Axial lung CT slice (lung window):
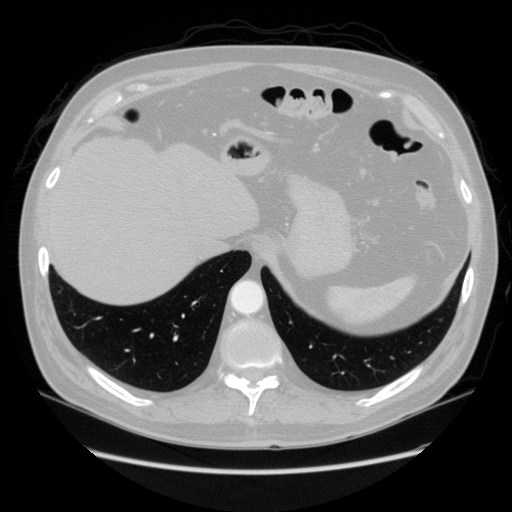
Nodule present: no